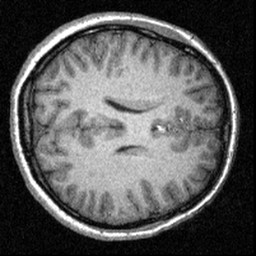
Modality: T1w
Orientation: axial
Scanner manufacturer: siemens
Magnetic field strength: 3 T
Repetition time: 1.57 s
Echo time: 0.00304 s